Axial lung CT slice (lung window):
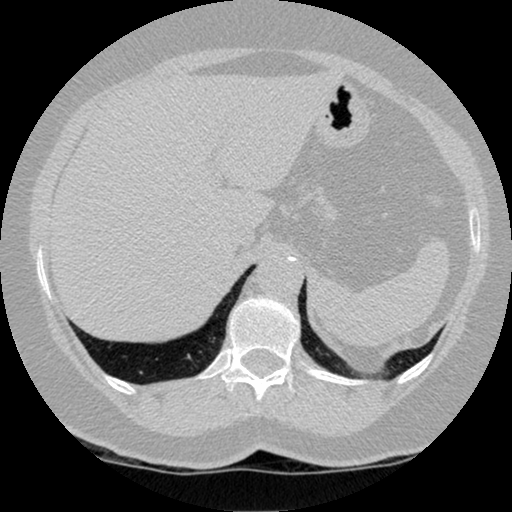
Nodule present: no